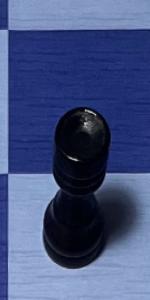
Label: Rook_Black